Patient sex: M
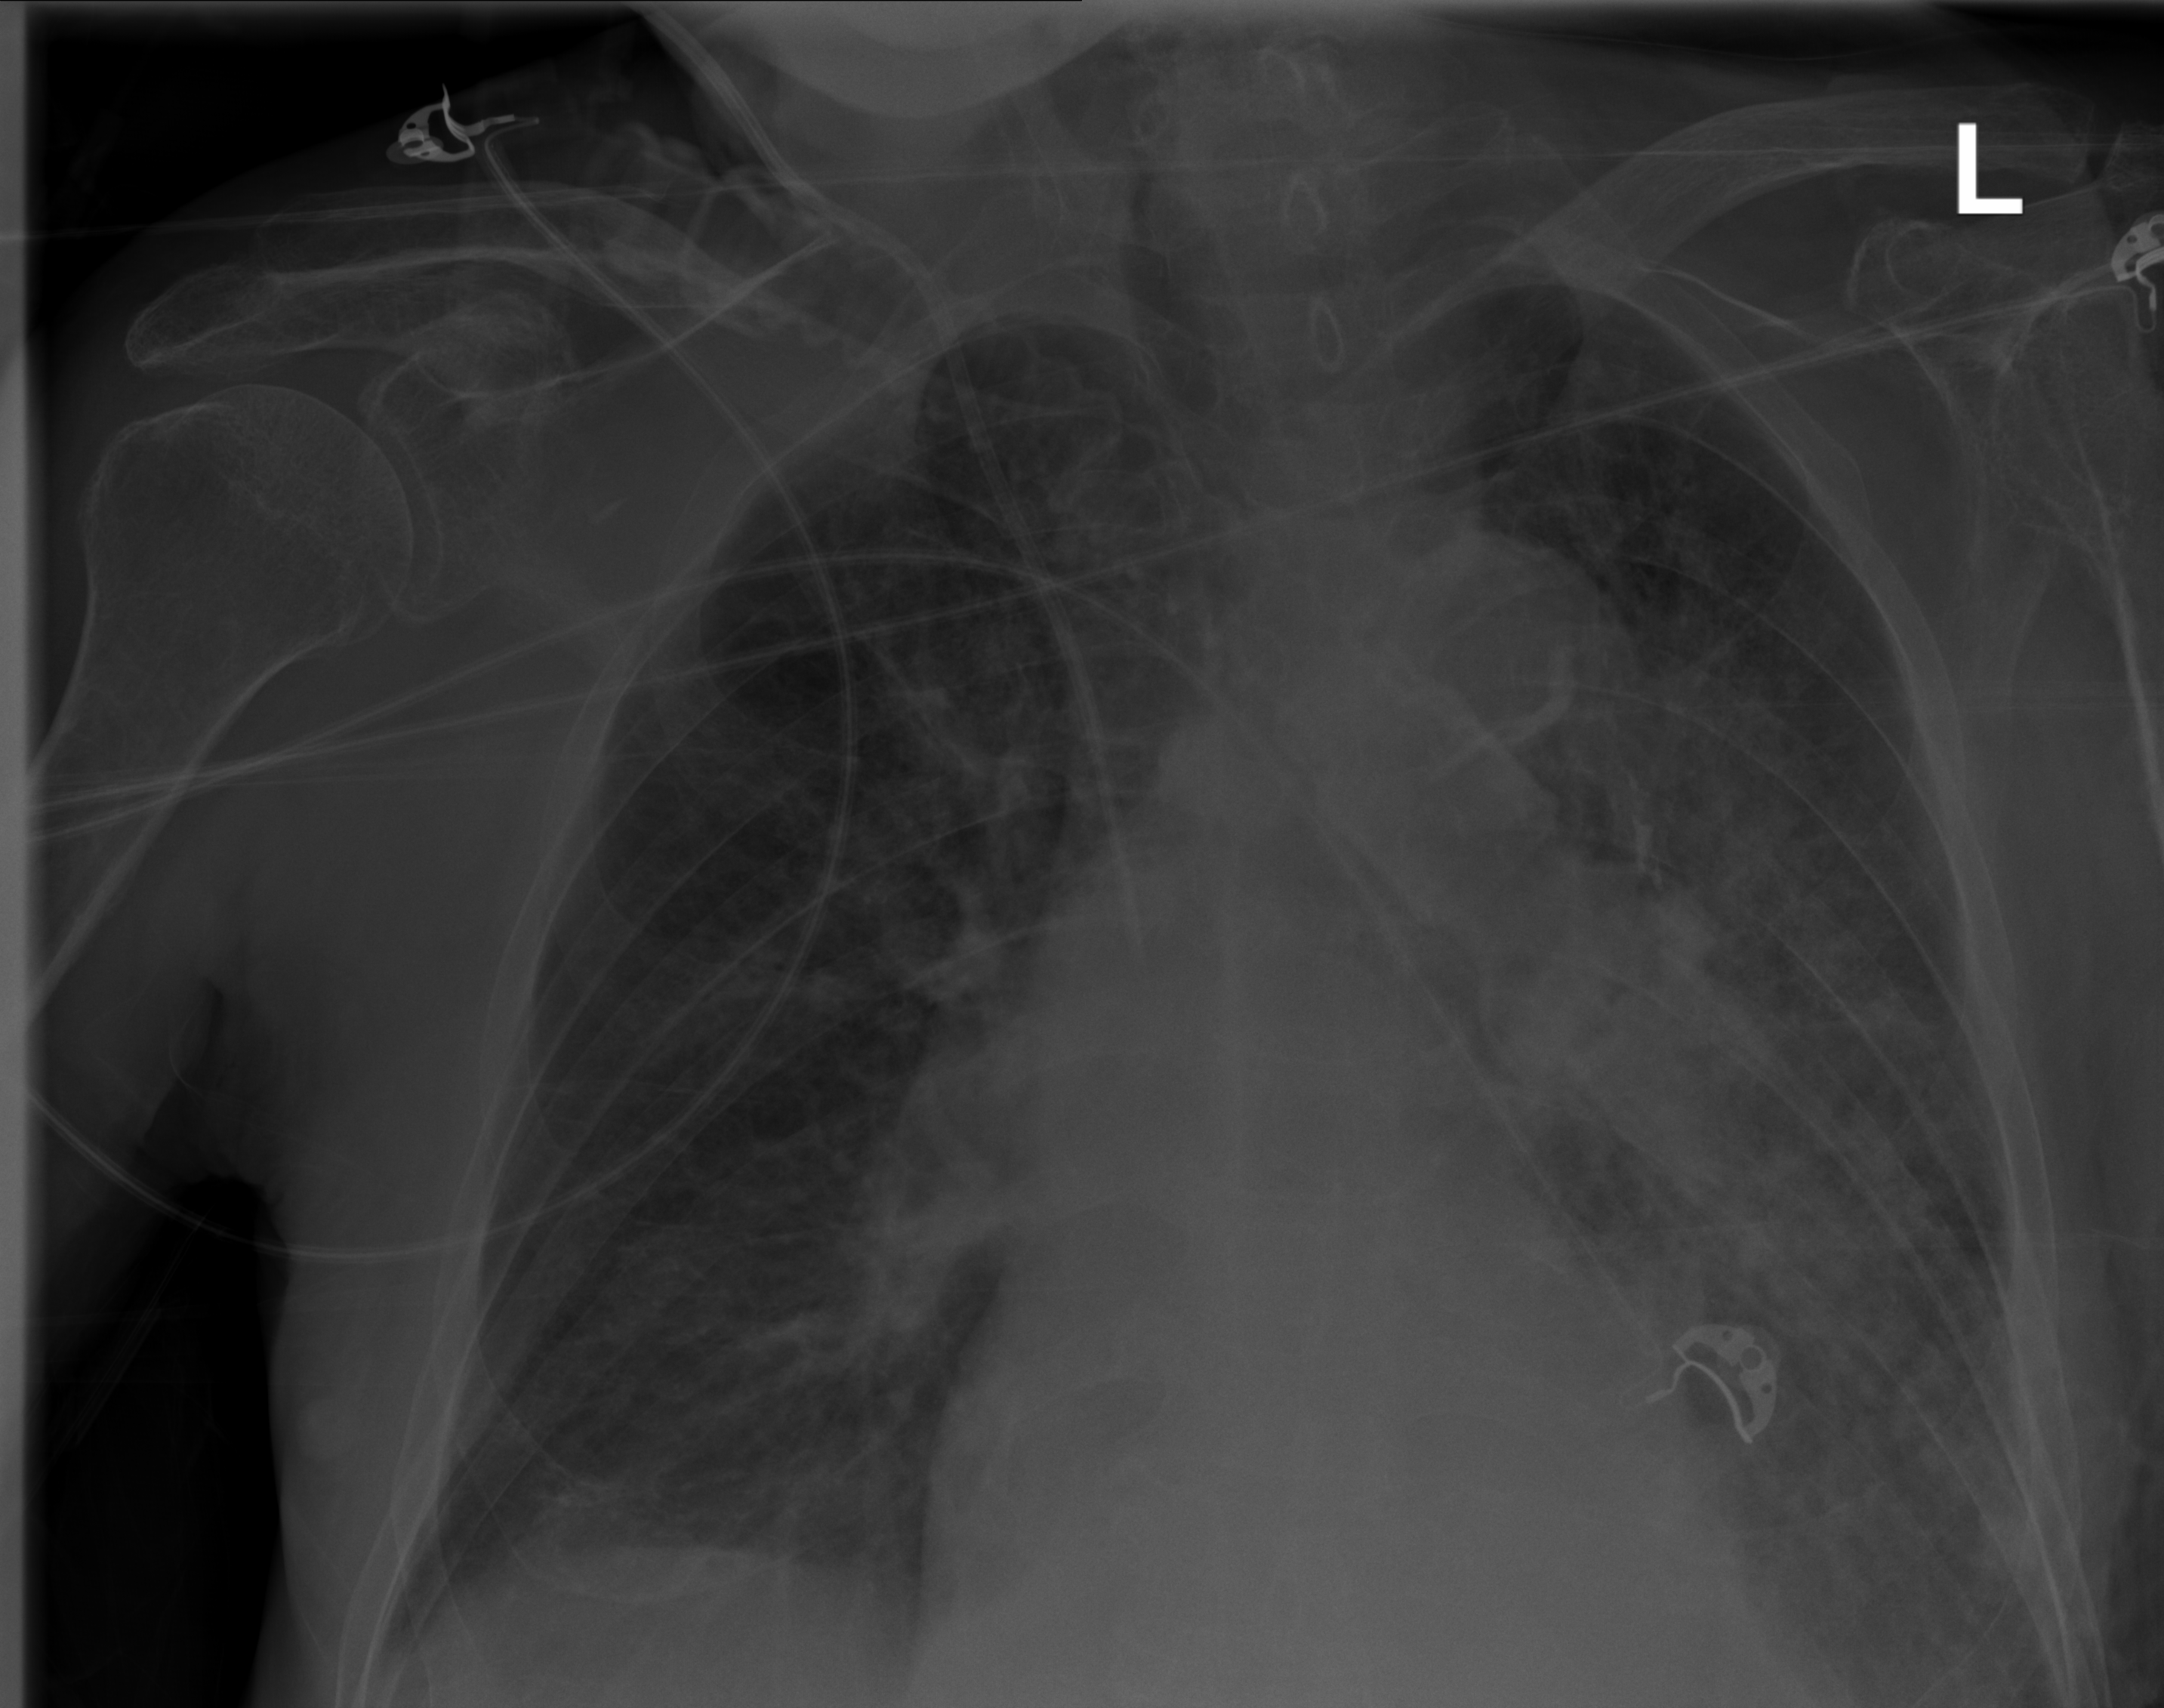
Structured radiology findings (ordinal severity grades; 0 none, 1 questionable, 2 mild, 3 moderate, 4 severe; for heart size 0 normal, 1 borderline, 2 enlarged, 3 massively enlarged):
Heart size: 0
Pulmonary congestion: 2
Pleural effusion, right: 0
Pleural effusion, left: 2
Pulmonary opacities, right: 1
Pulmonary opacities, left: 3
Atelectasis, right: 0
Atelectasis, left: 2